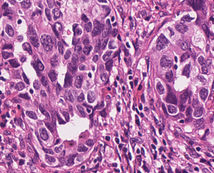
Tumor epithelial tissue: yes
Tumor-associated stroma tissue: yes
Normal tissue: no